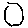
Label: hexagon